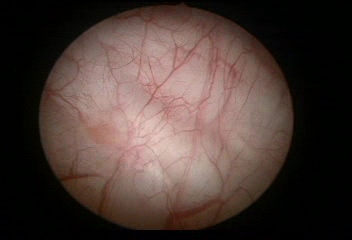
Modality: WLC
Class: Normal mucosa
Bladder cancer association: No